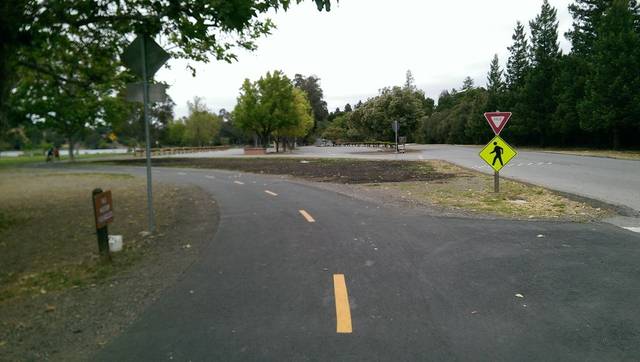
Region: United States
Coordinates: 37.24, -121.969